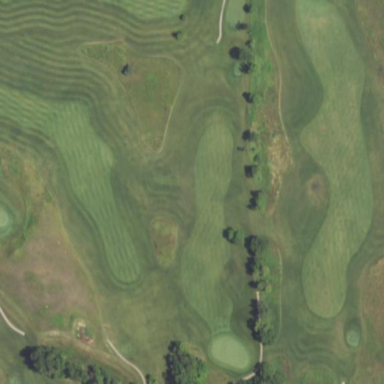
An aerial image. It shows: Golf rough area.